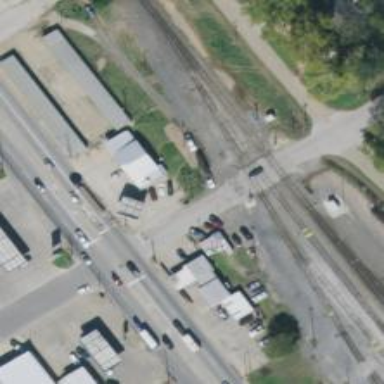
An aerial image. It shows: Railway level crossing.